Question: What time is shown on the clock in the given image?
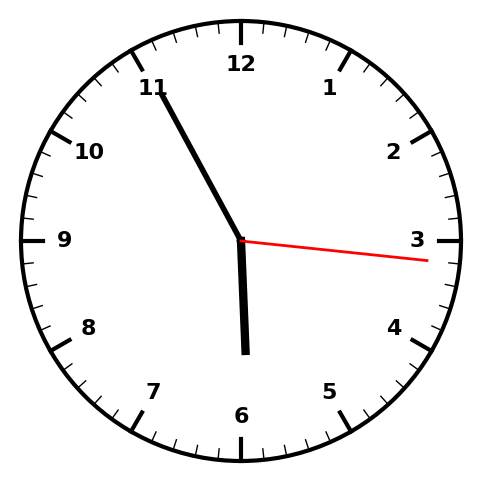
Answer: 05:55:16